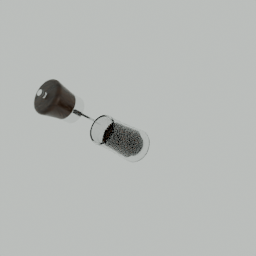
Label: tools